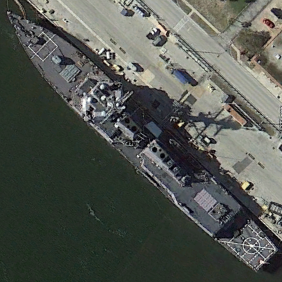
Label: destroyer